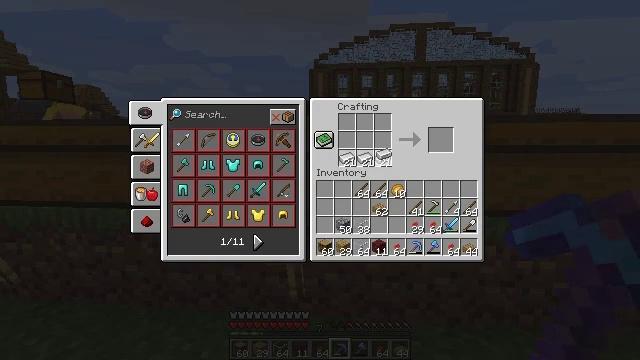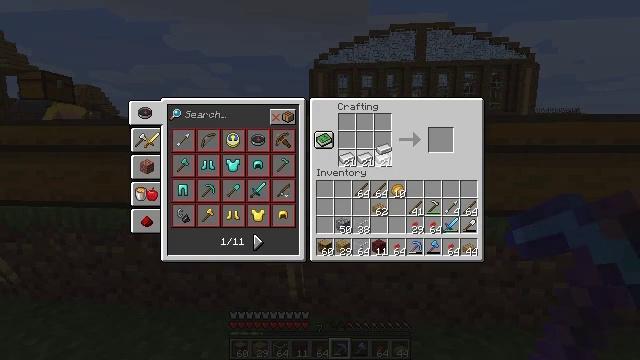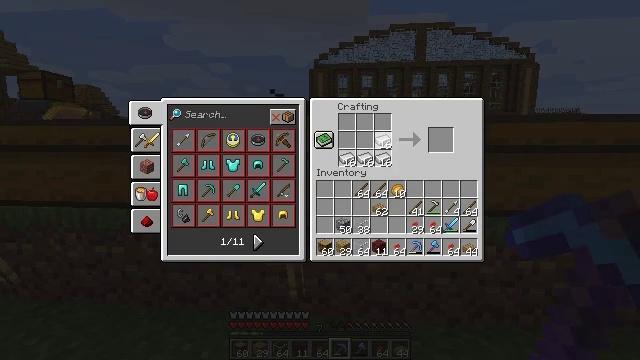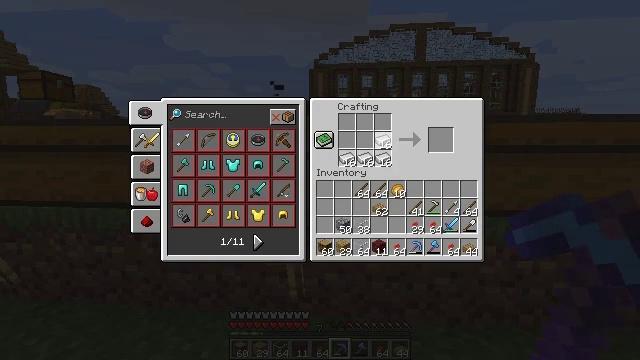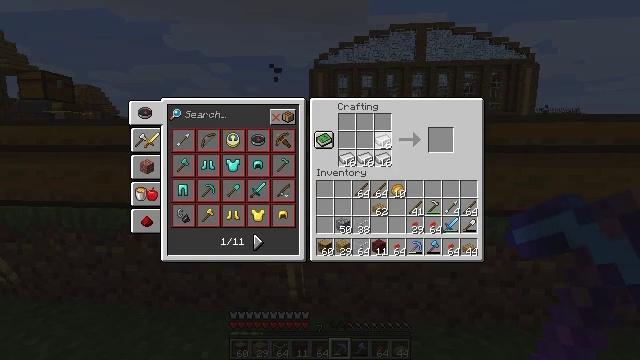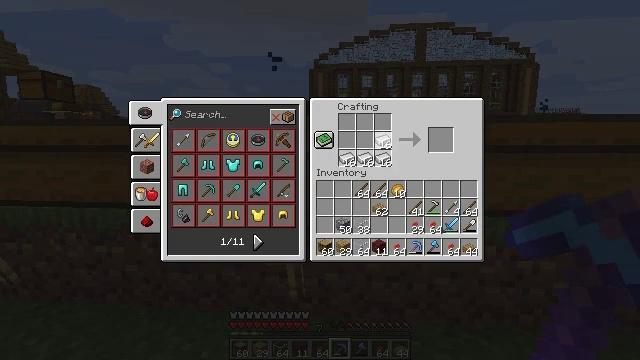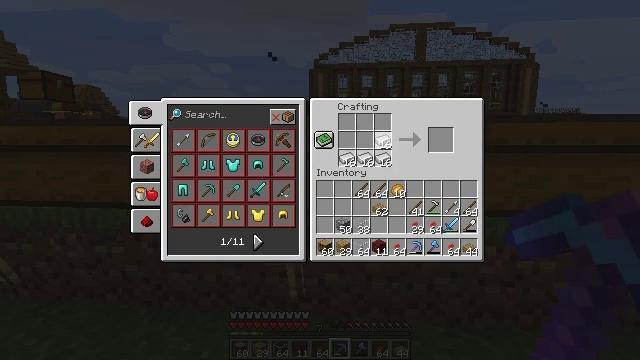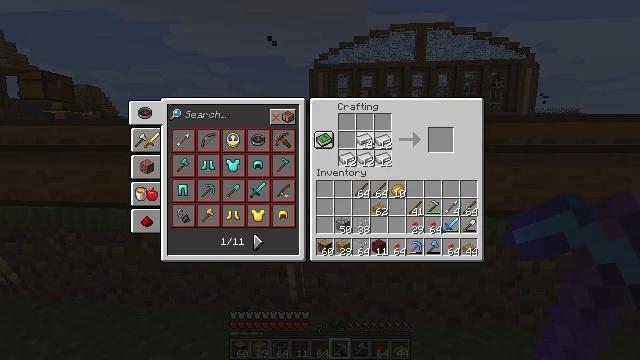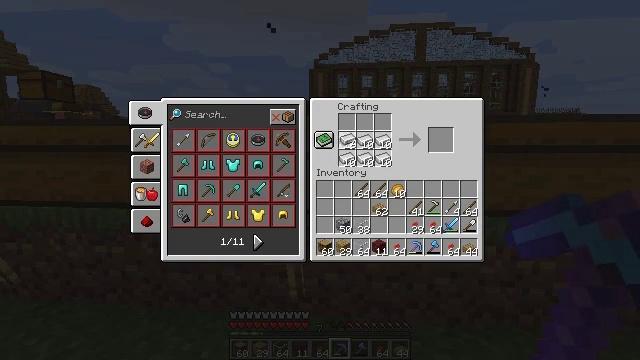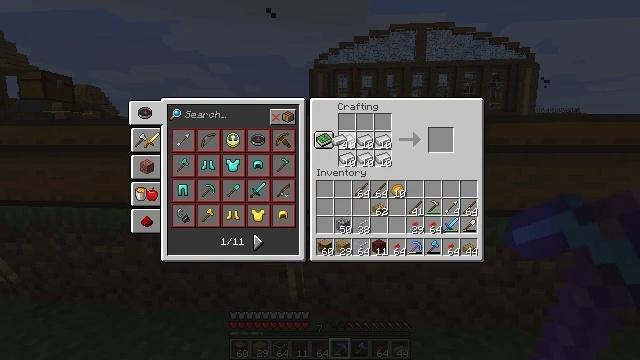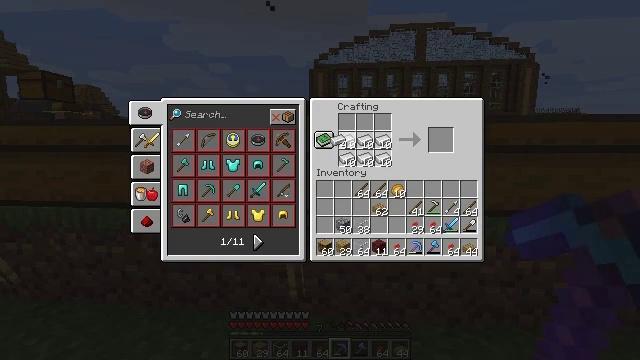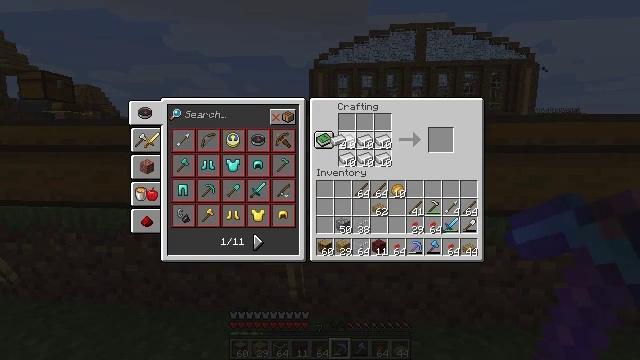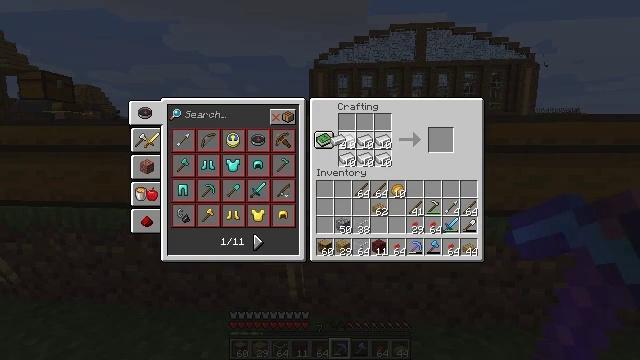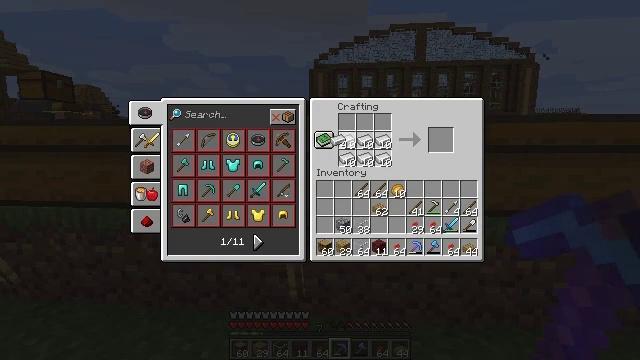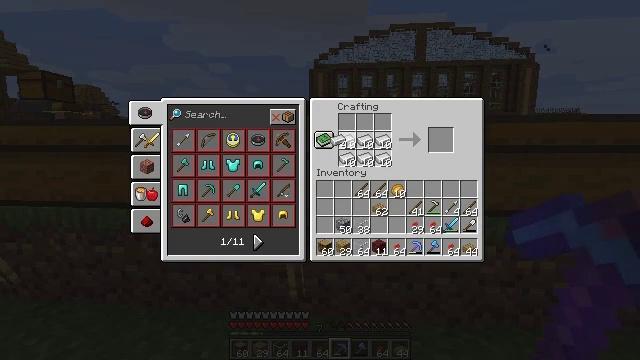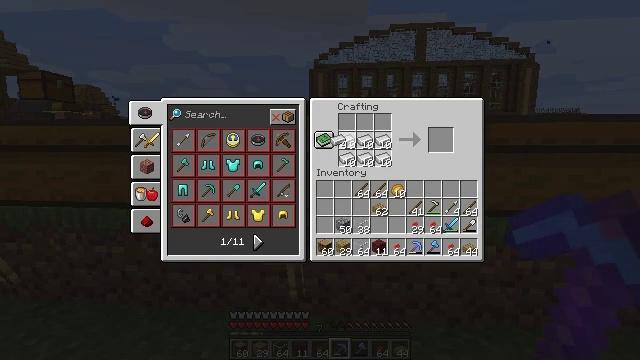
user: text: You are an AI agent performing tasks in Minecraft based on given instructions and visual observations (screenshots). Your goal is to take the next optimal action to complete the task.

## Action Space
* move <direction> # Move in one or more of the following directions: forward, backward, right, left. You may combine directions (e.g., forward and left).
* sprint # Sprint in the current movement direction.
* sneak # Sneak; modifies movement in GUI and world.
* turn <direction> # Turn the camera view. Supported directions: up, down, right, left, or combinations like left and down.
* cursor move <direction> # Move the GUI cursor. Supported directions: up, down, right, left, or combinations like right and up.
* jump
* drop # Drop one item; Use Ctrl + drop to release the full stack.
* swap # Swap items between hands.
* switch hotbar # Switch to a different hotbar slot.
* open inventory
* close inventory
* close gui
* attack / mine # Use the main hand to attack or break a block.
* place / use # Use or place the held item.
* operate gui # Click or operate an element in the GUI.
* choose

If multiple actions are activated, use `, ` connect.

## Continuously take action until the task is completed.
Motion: motion action
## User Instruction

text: Put iron ingots in the crafting grid to make iron bars.
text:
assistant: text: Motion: sneak, operate gui
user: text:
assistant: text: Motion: sneak, operate gui
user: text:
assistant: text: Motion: sneak, operate gui
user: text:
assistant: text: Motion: sneak, operate gui
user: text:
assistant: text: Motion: sneak, operate gui
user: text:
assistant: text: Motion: sneak, operate gui
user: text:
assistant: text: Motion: sneak, cursor move left, operate gui
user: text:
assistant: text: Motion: sneak, cursor move left, operate gui
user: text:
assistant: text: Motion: sneak, cursor move left, operate gui
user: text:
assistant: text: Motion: sneak, operate gui
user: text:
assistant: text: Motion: sneak, operate gui
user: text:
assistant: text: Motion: sneak, operate gui
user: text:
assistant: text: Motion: sneak, operate gui
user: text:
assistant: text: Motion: sneak, operate gui
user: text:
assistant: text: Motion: sneak, operate gui
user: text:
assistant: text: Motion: sneak, operate gui
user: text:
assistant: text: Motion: sneak
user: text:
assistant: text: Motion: sneak, cursor move right and down
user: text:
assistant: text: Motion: no_op
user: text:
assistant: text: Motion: no_op
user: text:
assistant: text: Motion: no_op
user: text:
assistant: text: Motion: no_op
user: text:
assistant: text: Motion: no_op
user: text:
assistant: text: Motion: no_op
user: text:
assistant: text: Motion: no_op
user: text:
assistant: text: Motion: no_op
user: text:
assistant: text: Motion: no_op
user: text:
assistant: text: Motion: operate gui
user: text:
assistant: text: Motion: operate gui
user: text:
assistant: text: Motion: operate gui